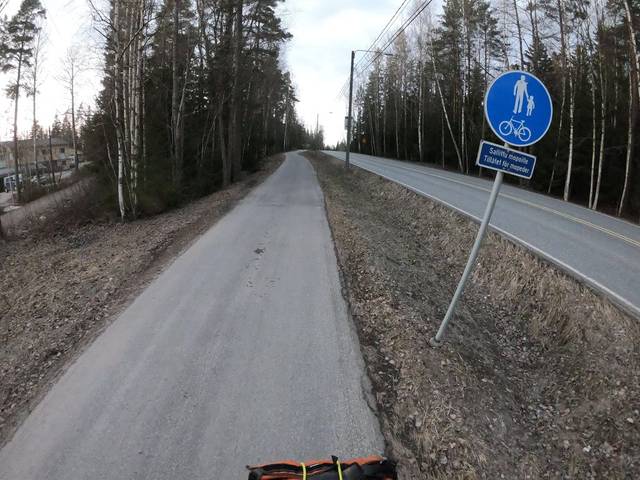
Region: Finland
Coordinates: 60.183, 24.67